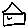
Label: house